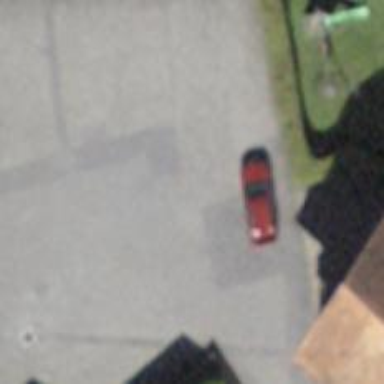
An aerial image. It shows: Parking area.